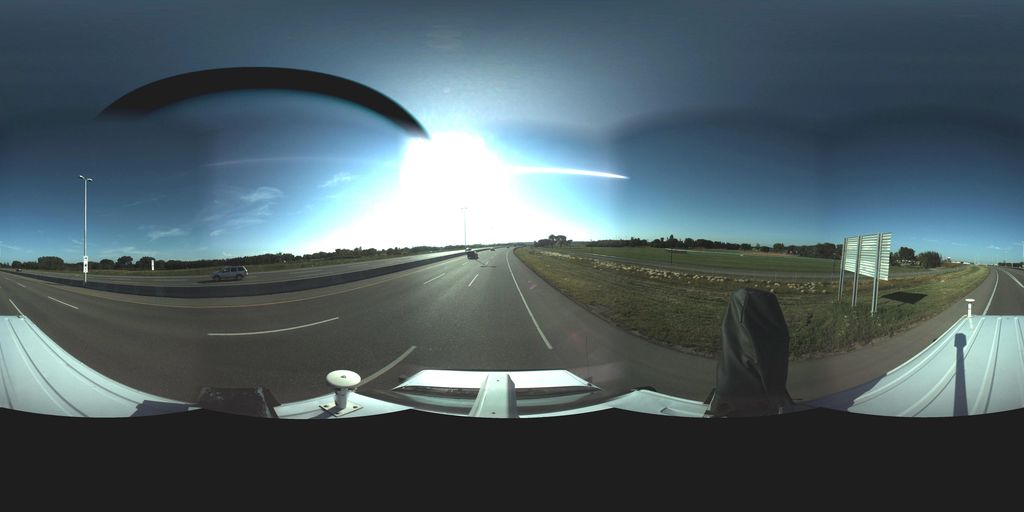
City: saskatoon